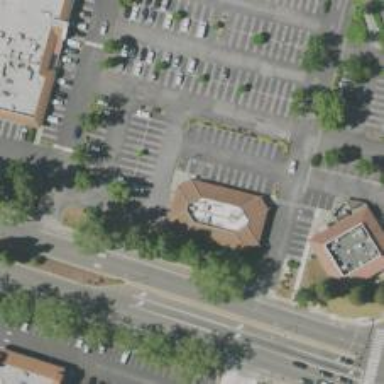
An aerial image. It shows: Parking space is available.